Question: I want to format timestamp to day -1 but require a format
I am getting day-1 exactly minus 24 hrs but I need from midnight onwards
'''
from datetime import datetime,timedelta
import pytz
partdate=datetime.today().strftime('%Y-%m-%d %H:%M:%S')
# print(partdate)
# import pytz
tzinfo=pytz.timezone('US/Eastern')
# print(tzinfo)
x=(datetime.now() + timedelta(days=-1)) # Here
tzinfo=pytz.timezone('US/Eastern')
pardate1=tzinfo.localize(datetime.now()+timedelta(days=-1),is_dst=None)
print(pardate1)
#print('x----->',x)
#print('timevalue',tzinfo)
# yesterday = datetime.today() - timedelta(days = 1 )
# print(yesterday)
'''
But required output is 2022-08-13T00:00:000Z

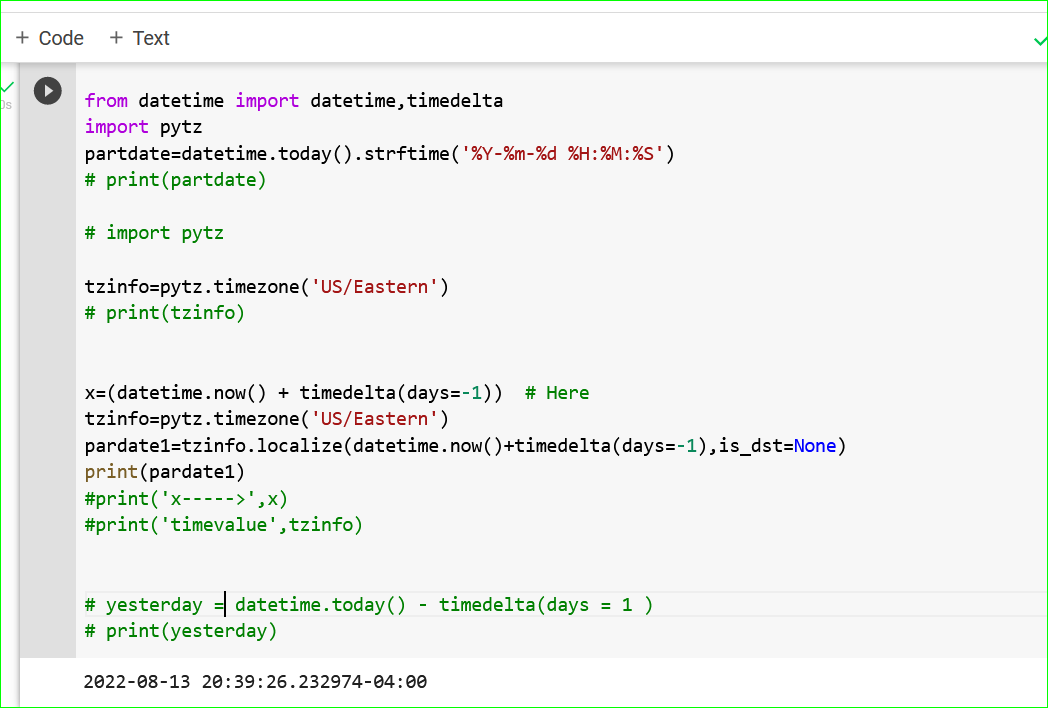
Answer: IIUC, you want date/time now in a certain time zone, subtract one day, then convert to UTC, then 'floor' that date/time to midnight.
Here's a step-by-step example how you can do that. Note that I use 'zoneinfo' since 'pytz' is deprecated and time zone name "America/New_York" as "US/Eastern" is obsolte as well.
'''
from datetime import datetime, timedelta
from zoneinfo import ZoneInfo
now = datetime.now(ZoneInfo("America/New_York"))
daybefore = now - timedelta(days=1)
daybefore_UTC = daybefore.astimezone(ZoneInfo("UTC"))
daybefore_UTC_midnight = daybefore_UTC.replace(hour=0, minute=0, second=0, microsecond=0)
print(now)
print(daybefore_UTC_midnight)
# 2022-08-15 03:38:42.006215-04:00
# 2022-08-14 00:00:00+00:00
'''